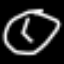
Label: clock